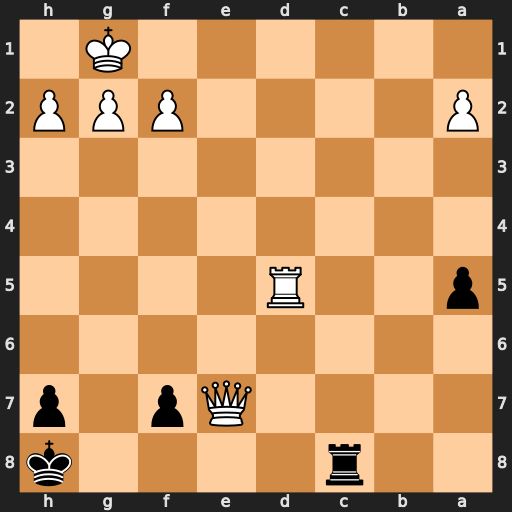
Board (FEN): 2r4k/4Qp1p/8/p2R4/8/8/P4PPP/6K1
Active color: b
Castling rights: -
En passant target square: -
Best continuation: Rc1+ Rd1 Rxd1+ Qe1 Rxe1#